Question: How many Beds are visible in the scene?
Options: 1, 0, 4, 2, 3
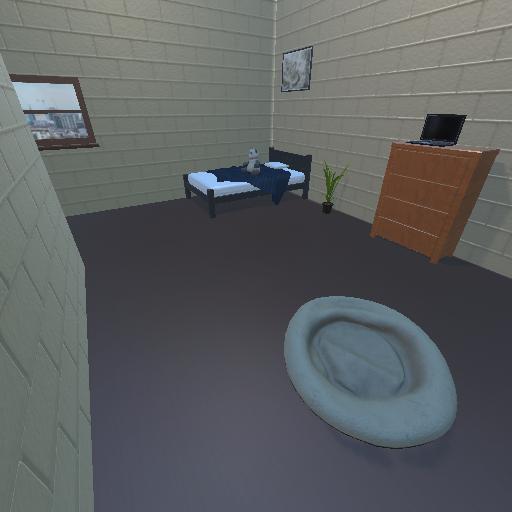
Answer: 1